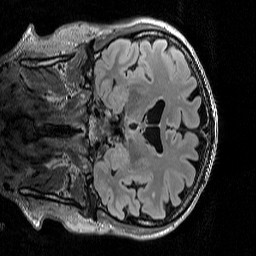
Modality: T2w
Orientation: coronal
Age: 64
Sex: male
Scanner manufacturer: siemens
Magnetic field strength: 3 T
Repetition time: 5 s
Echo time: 0.386 s